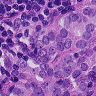
Metastatic tissue present: yes